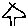
Label: tree